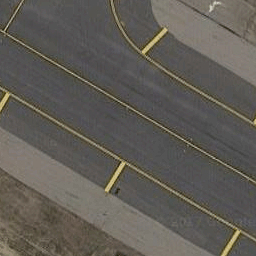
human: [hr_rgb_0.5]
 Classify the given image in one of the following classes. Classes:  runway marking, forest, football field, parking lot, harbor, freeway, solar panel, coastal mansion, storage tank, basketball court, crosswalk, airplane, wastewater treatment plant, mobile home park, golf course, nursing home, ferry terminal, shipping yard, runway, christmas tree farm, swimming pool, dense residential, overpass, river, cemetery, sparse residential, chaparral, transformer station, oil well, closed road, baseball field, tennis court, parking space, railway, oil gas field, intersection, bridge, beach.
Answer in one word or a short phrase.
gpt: runway marking